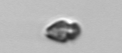
Label: Heterocapsa_rotundata